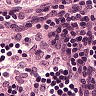
Metastatic tissue present: no